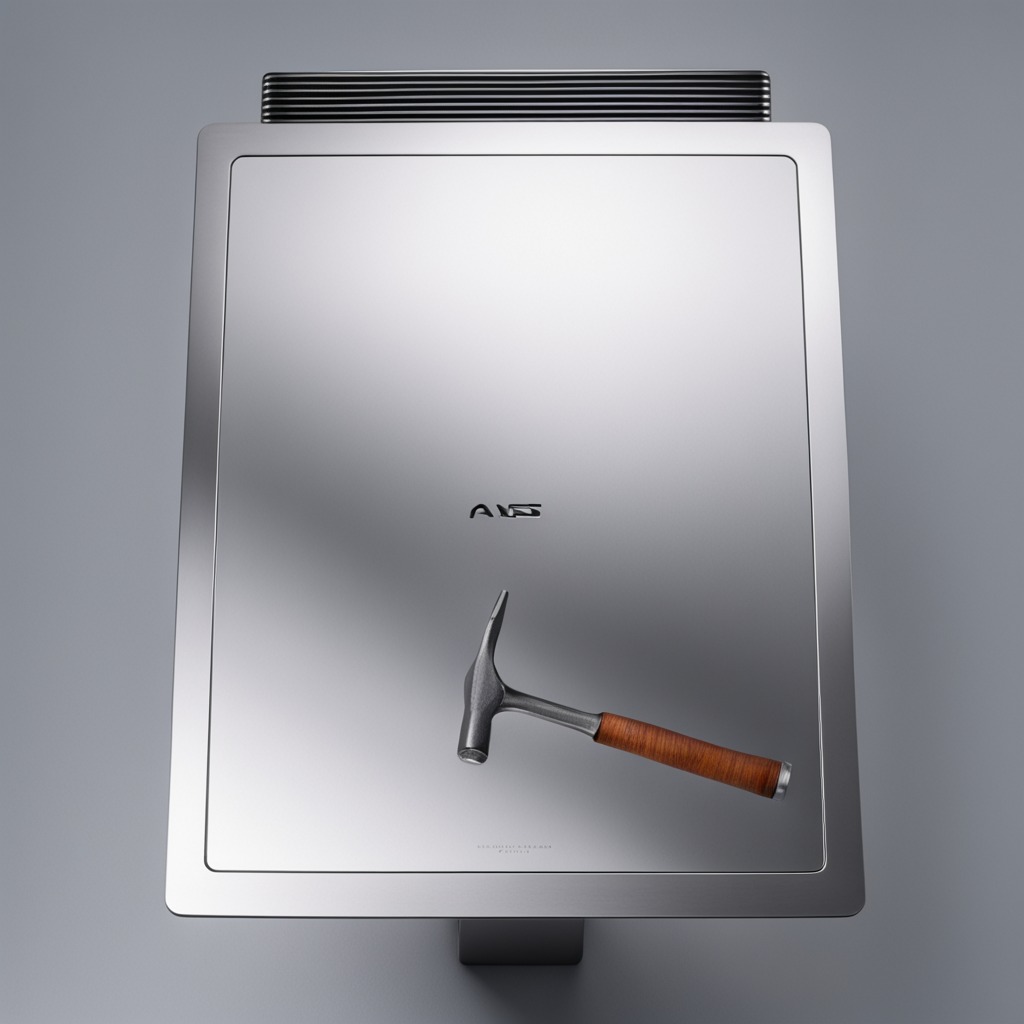
A hammer is lying on the stainless steel table in a high-end prototyping lab.